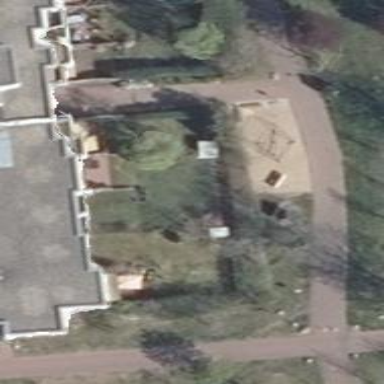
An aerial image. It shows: Garden that is leisure land.